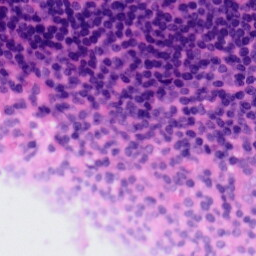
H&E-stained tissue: Tonsil